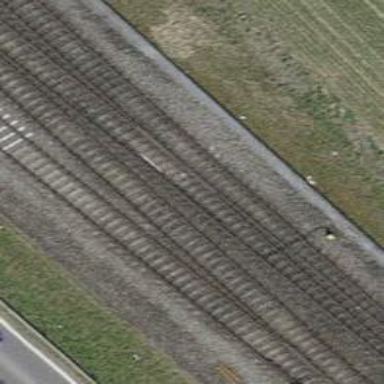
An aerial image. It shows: Railway track with contact lines for electrification.